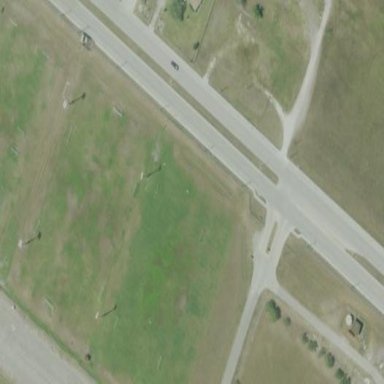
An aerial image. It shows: Soccer pitch for leisure land activities.